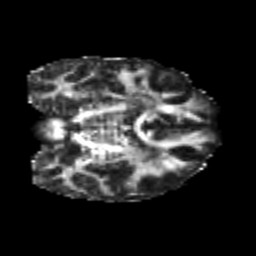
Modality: FA
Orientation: coronal
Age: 23
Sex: female
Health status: healthy
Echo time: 0.074 s